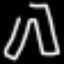
Label: pants